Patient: sex M, age 61
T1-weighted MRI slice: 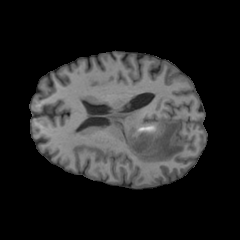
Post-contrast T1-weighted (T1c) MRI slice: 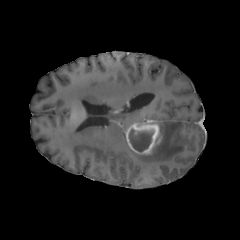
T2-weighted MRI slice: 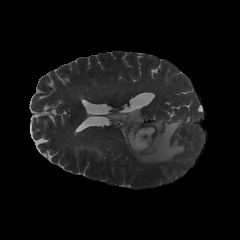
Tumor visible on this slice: yes
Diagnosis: Glioblastoma, IDH-wildtype
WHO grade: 4